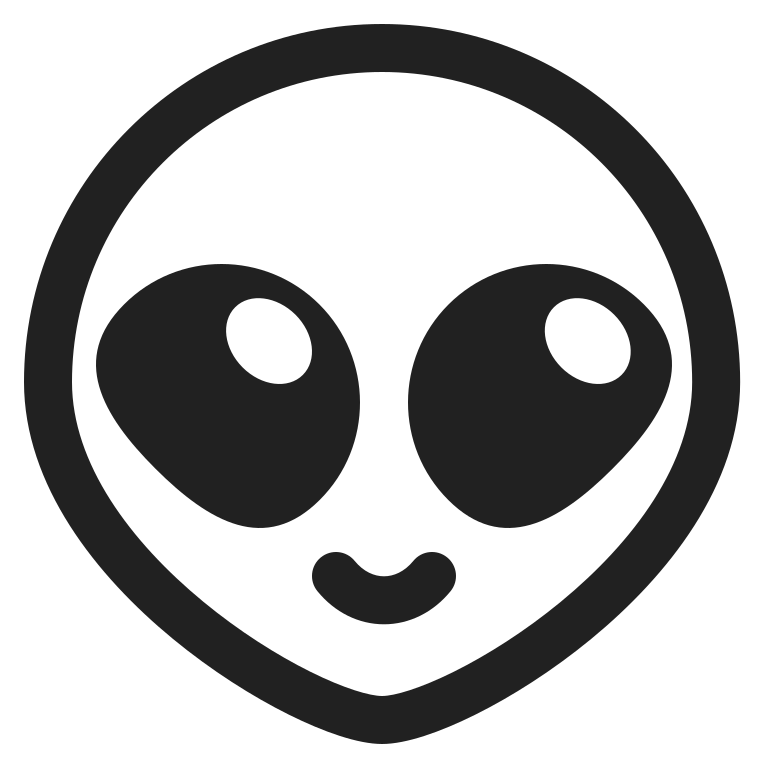
alien high contrast